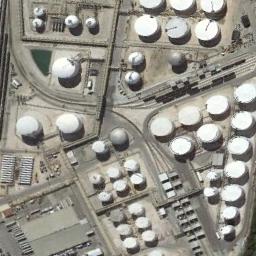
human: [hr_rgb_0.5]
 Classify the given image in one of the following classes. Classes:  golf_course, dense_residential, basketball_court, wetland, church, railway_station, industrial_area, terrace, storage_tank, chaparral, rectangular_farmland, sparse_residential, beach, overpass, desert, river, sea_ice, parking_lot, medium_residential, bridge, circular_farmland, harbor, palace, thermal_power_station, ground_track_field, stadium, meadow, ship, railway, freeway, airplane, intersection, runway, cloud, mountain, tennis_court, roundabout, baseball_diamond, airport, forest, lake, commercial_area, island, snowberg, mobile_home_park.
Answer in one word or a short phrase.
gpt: storage_tank